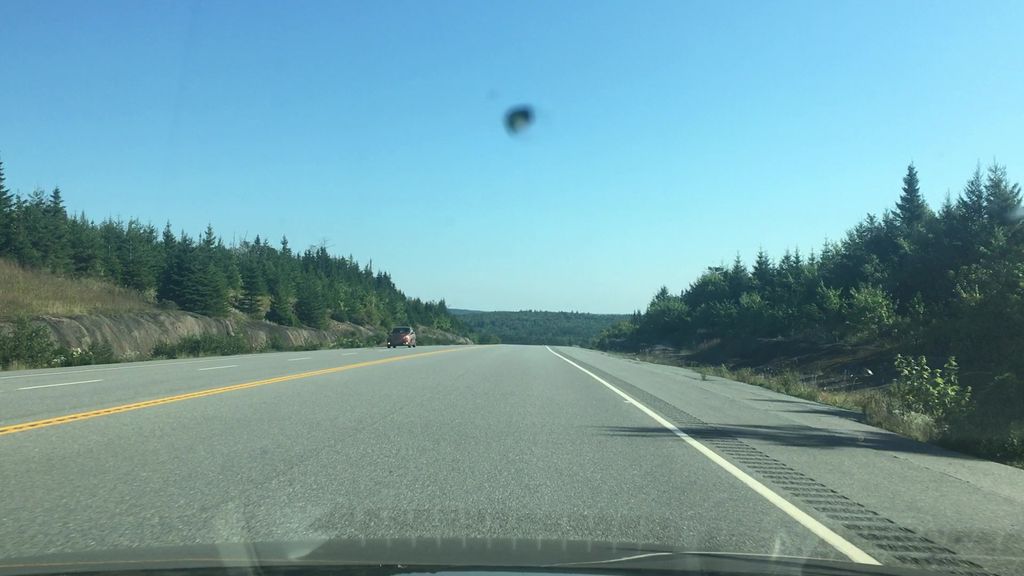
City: halifax